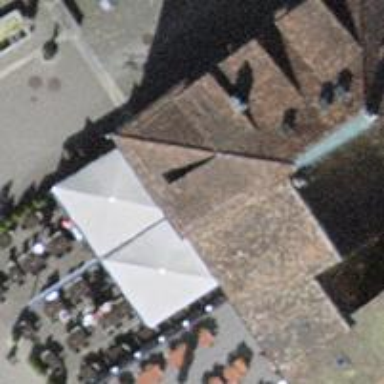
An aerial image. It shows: Hotel with restaurant.